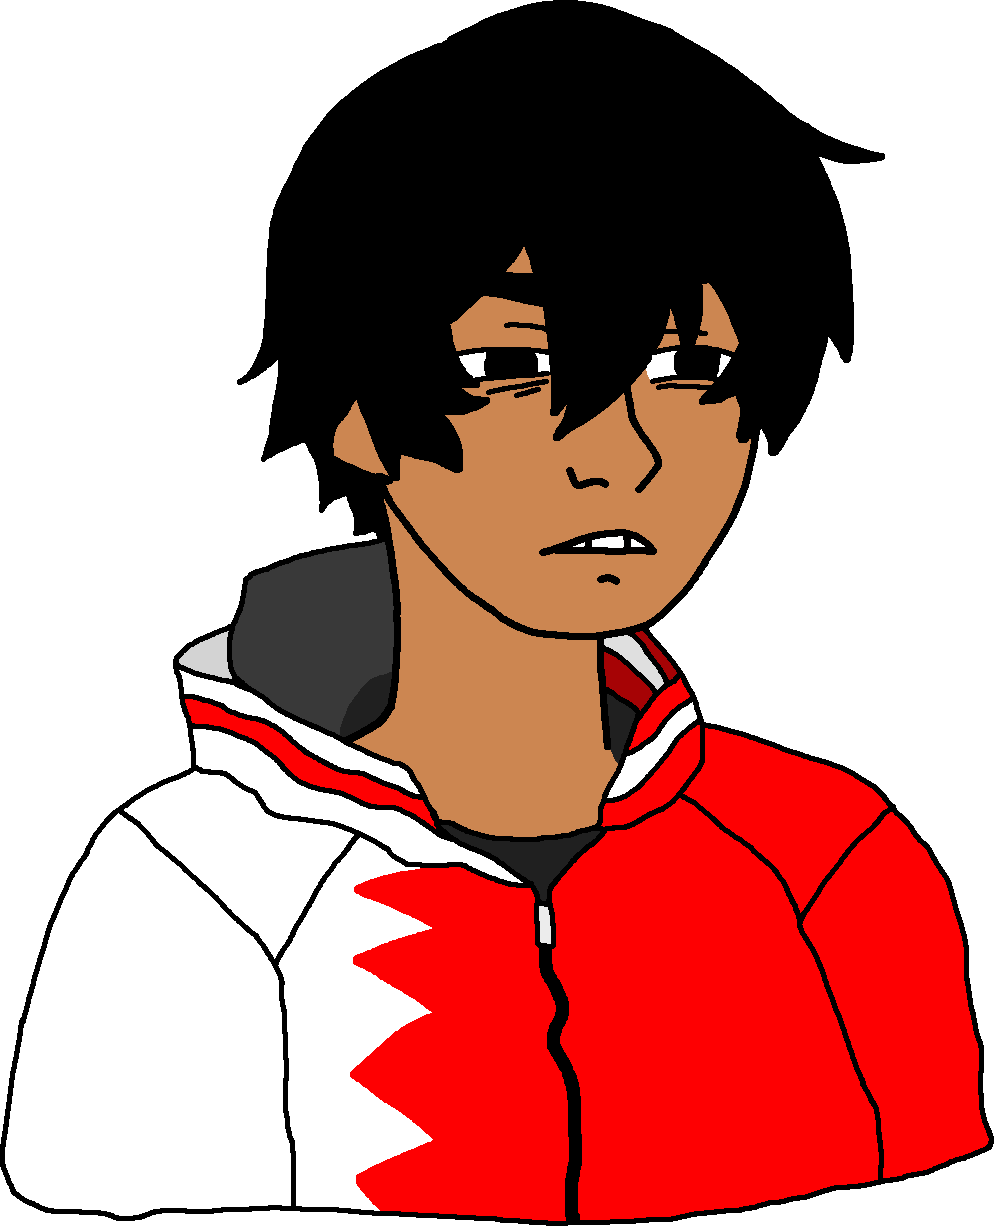
Label: 5_Twinkjak